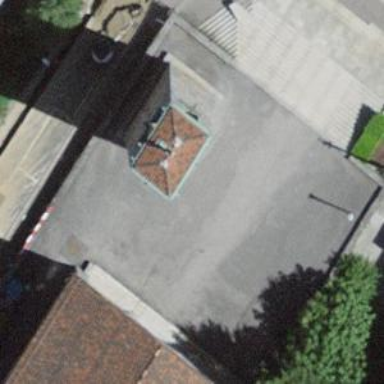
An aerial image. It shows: Bell tower which is man-made and considered building.